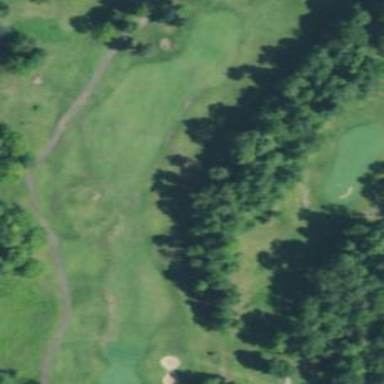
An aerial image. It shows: Golf fairway surrounded by grass.